Question: I try to make a figure with different subplots. In the example the left panel is an 'imshow' image and it is a bit too small. How could I enlarge 'ax1'? In order to have the colorbar at the level of the x-axes of 'ax2' and 'ax3'?
The code and output is:
'''
import matplotlib.pyplot as plt
import numpy as np
fig=plt.figure(figsize=(15,5.5))
ax1=plt.subplot2grid((1,3),(0,0))
ax2=plt.subplot2grid((1,3),(0,1))
ax3=plt.subplot2grid((1,3),(0,2))
image=np.random.random_integers(1,10,size=(100,100))
cax=ax1.imshow(image,interpolation="none",aspect='equal')
cbar=fig.colorbar(cax,ax=ax1,orientation=u'horizontal')
x=np.linspace(0,1)
ax2.plot(x,x**2)
ax3.plot(x,x**3)
plt.show()
'''

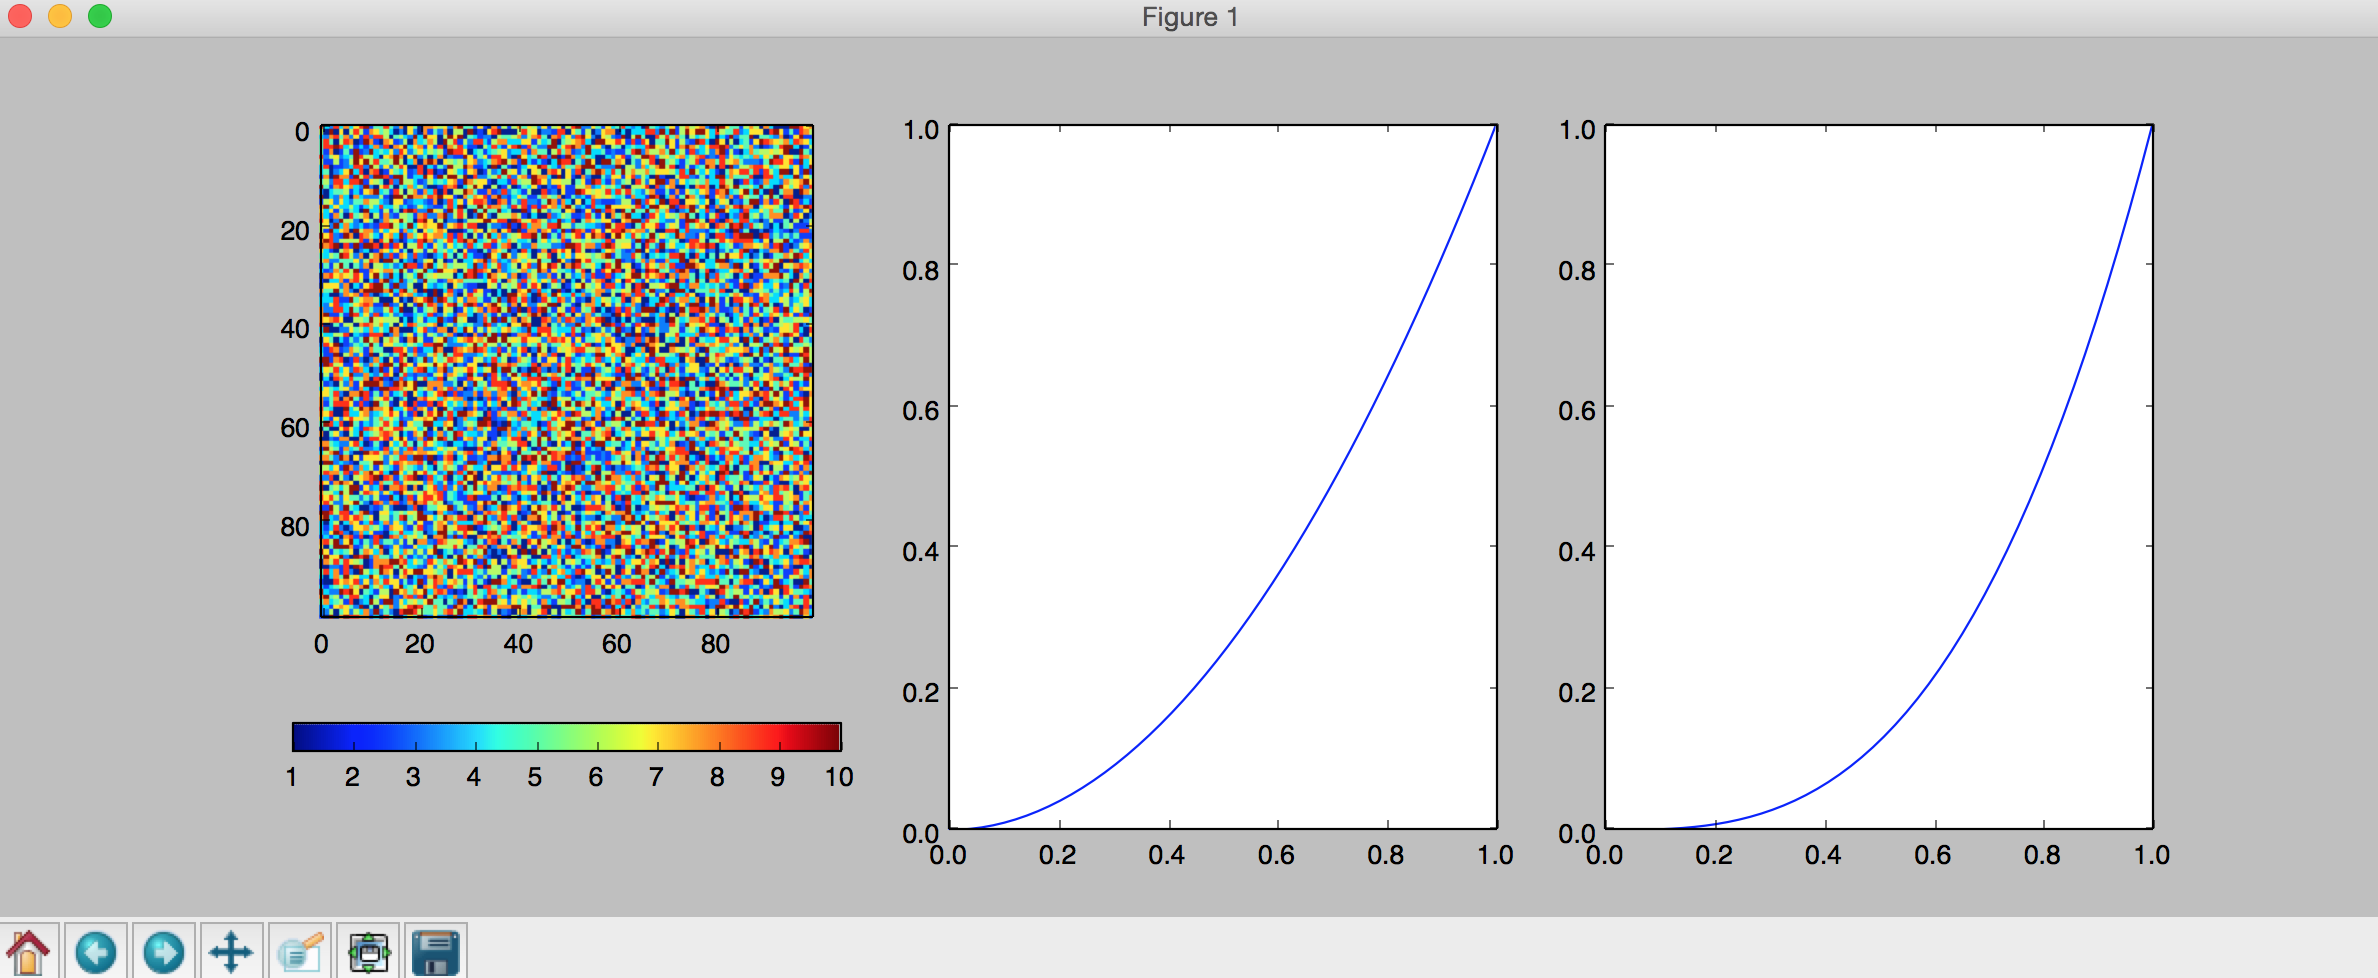
Answer: Taking a cue from <URL>.
'''
import matplotlib.pyplot as plt
import numpy as np
from mpl_toolkits.axes_grid1 import make_axes_locatable
fig=plt.figure(figsize=(15,5.5))
ax1=plt.subplot2grid((1,3),(0,0))
ax2=plt.subplot2grid((1,3),(0,1))
ax3=plt.subplot2grid((1,3),(0,2))
image=np.random.random_integers(1,10,size=(100,100))
im = ax1.imshow(image,interpolation="none",aspect='equal')
divider = make_axes_locatable(ax1)
cax = divider.append_axes("bottom",size="5%",pad=0.7)
cbar=fig.colorbar(im,cax=cax,orientation=u'horizontal')
x=np.linspace(0,1)
ax2.plot(x,x**2)
ax3.plot(x,x**3)
plt.show()
'''

'pad=0.7' looked about right to me. You may need to play around with that parameter as well as 'figsize' height to get it exactly the way you want.